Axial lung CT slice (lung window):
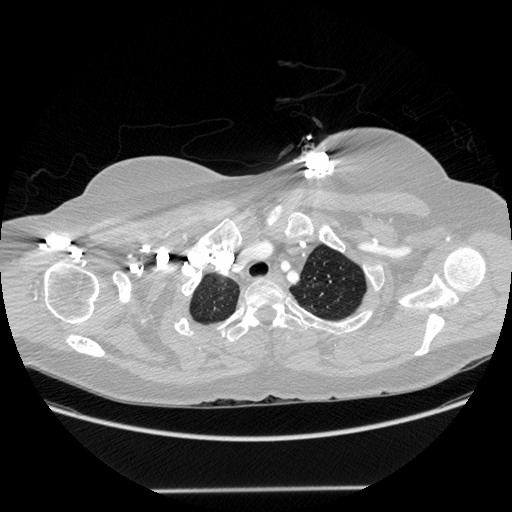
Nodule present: no